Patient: sex M, age 48
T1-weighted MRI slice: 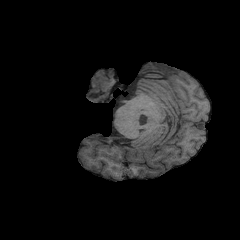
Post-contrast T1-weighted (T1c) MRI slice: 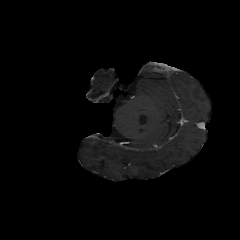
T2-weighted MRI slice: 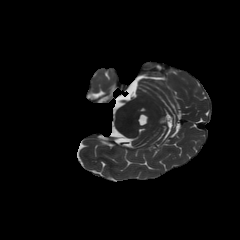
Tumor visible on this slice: no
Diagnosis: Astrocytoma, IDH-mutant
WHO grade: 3